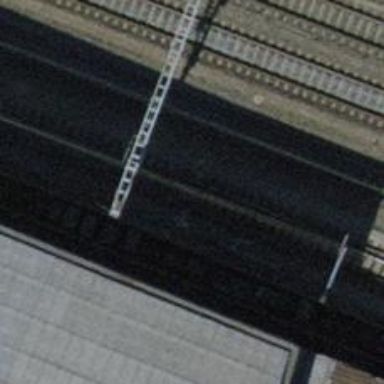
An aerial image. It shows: Railway switch.